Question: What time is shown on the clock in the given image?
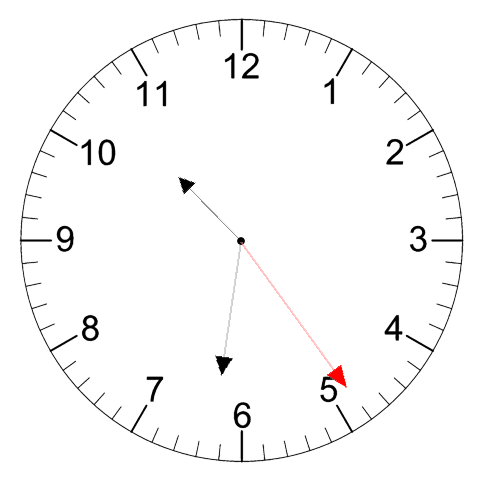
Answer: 10:31:24